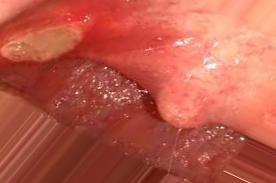
Condition: Mouth Ulcer